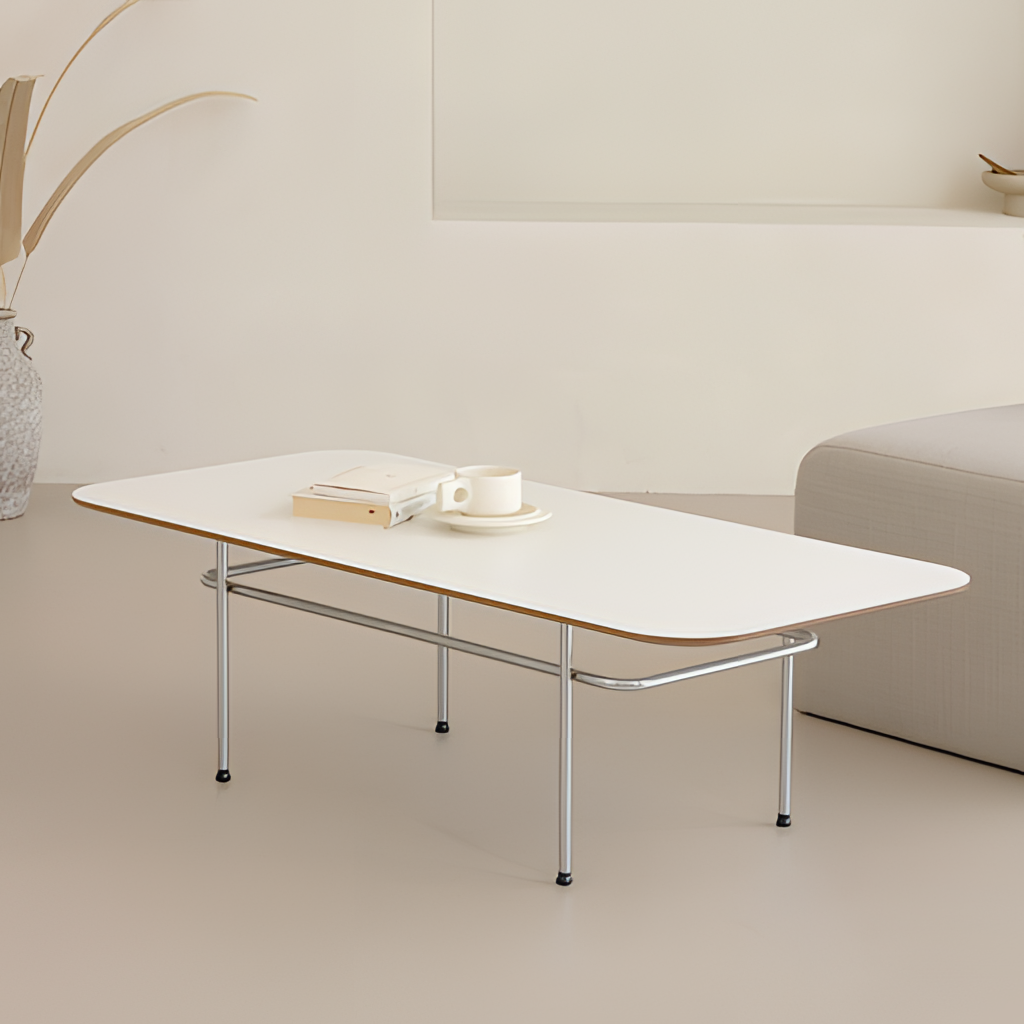
metal coffee table, living room, contemporary, beige paint wallpaper, with solid pattern, beige tile flooring, with large square pattern